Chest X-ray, PA view. Patient: 32 years old, sex F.
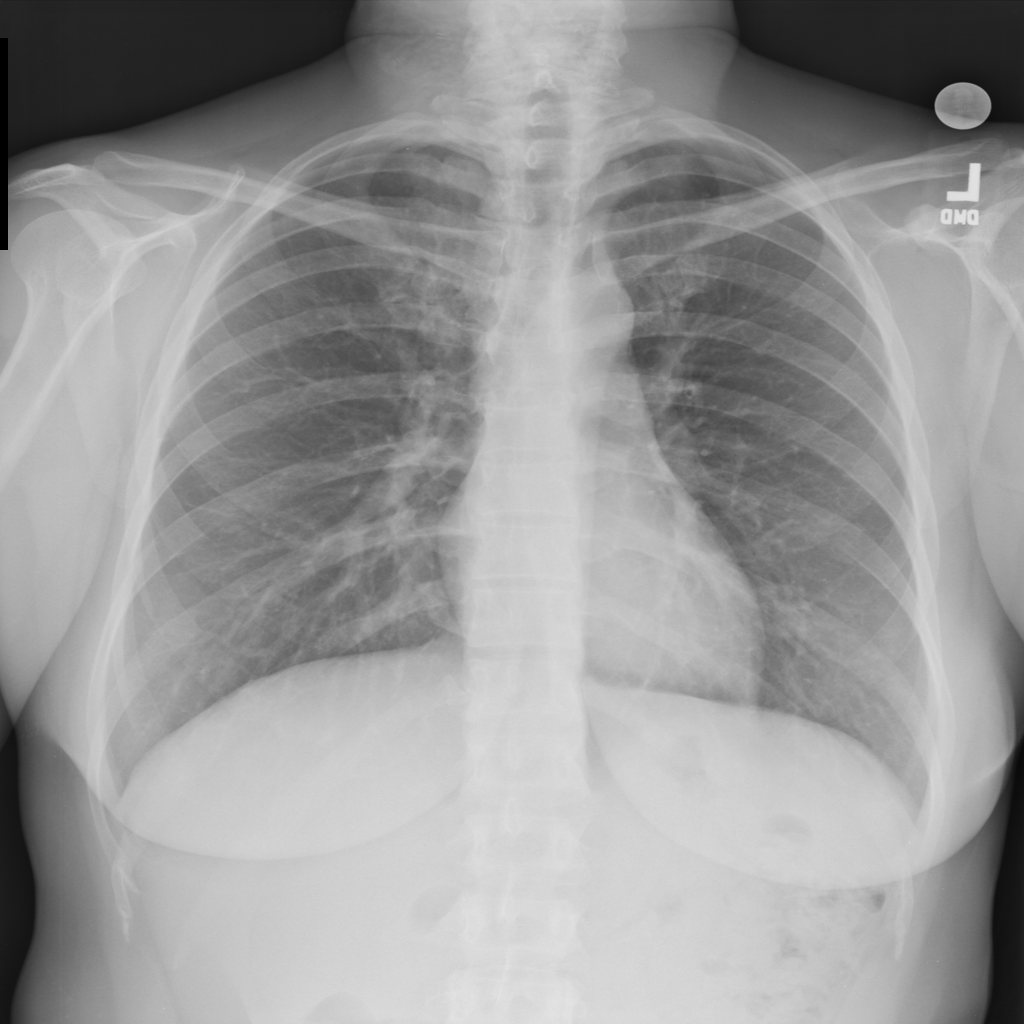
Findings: No Finding